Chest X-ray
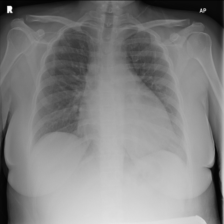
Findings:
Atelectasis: negative
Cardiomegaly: negative
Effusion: negative
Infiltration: positive
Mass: negative
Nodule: negative
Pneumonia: negative
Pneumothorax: negative
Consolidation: negative
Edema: negative
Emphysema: negative
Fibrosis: negative
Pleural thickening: negative
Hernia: negative